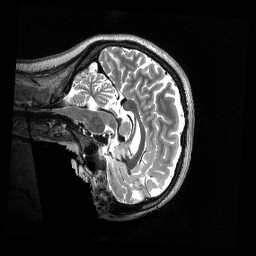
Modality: T2w
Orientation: sagittal
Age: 20
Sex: female
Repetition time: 3.2 s
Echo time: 0.563 s